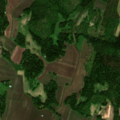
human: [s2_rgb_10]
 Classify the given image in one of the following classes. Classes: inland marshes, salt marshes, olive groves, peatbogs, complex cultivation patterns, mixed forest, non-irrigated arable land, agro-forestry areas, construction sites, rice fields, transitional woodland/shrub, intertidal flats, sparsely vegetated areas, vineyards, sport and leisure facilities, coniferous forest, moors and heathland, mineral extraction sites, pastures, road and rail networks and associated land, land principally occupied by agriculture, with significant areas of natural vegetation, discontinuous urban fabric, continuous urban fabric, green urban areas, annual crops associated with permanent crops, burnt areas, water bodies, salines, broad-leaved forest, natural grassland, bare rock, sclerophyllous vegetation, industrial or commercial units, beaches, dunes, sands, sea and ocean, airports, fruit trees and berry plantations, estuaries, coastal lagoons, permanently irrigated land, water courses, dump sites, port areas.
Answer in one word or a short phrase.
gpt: non-irrigated arable land, land principally occupied by agriculture, with significant areas of natural vegetation, coniferous forest, mixed forest